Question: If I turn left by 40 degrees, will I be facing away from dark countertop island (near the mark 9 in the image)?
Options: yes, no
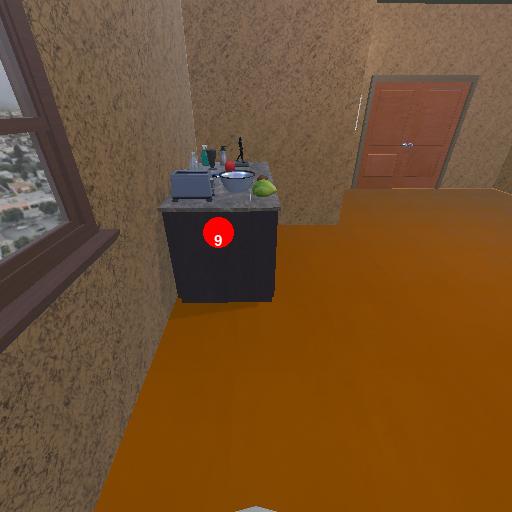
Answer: yes